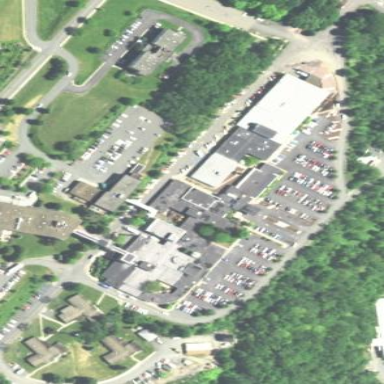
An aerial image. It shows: Hospital building.